Field crop: maize
Growth stage: 2
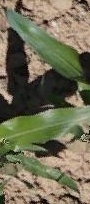
Species: maize